Aerial crown-view tile of a tropical tree (Barro Colorado Island, Panama), acquired 20240611:
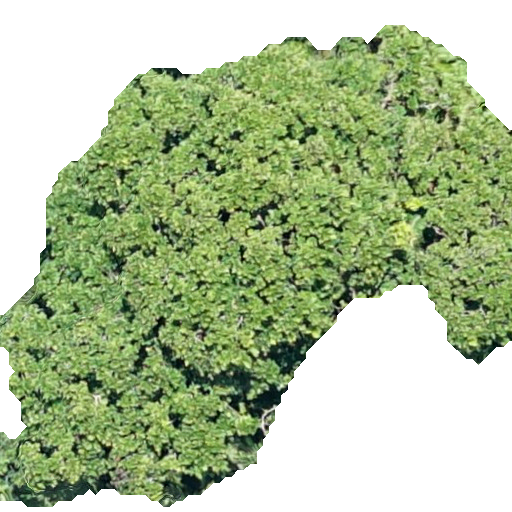
Species: Anacardium excelsum
GBIF accepted scientific name: Anacardium excelsum
Crown area: 267.646 m²